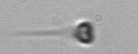
Label: Apedinella